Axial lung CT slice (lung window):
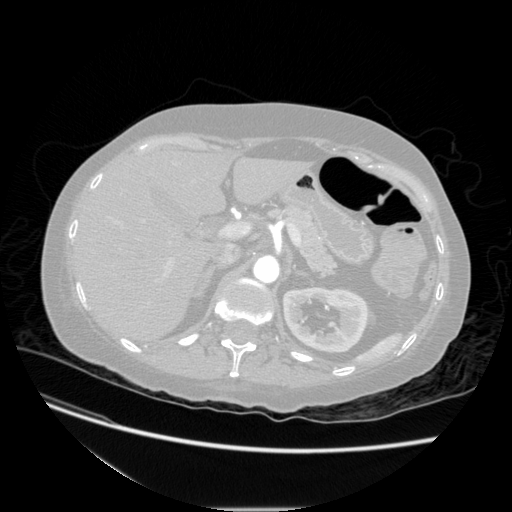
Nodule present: no